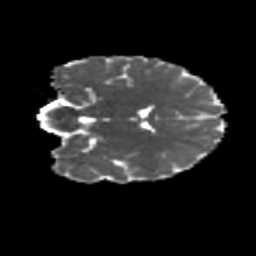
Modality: MD
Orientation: coronal
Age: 11
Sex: female
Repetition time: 9.5 s
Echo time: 0.089 s